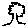
Label: tree